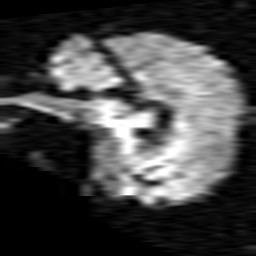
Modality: TRACE
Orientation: sagittal
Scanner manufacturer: siemens
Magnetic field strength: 1.5 T
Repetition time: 8.1 s
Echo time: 0.119 s